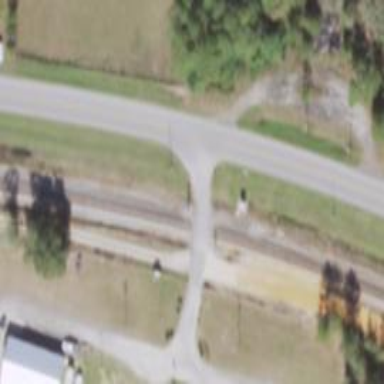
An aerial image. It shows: Level crossing with lights on the railway.